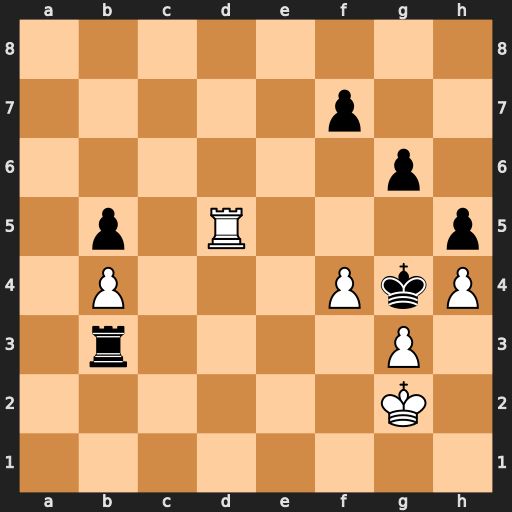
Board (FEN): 8/5p2/6p1/1p1R3p/1P3PkP/1r4P1/6K1/8
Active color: w
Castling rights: -
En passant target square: -
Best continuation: Rg5#